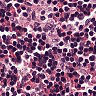
Metastatic tissue present: no